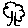
Label: tree